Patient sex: M
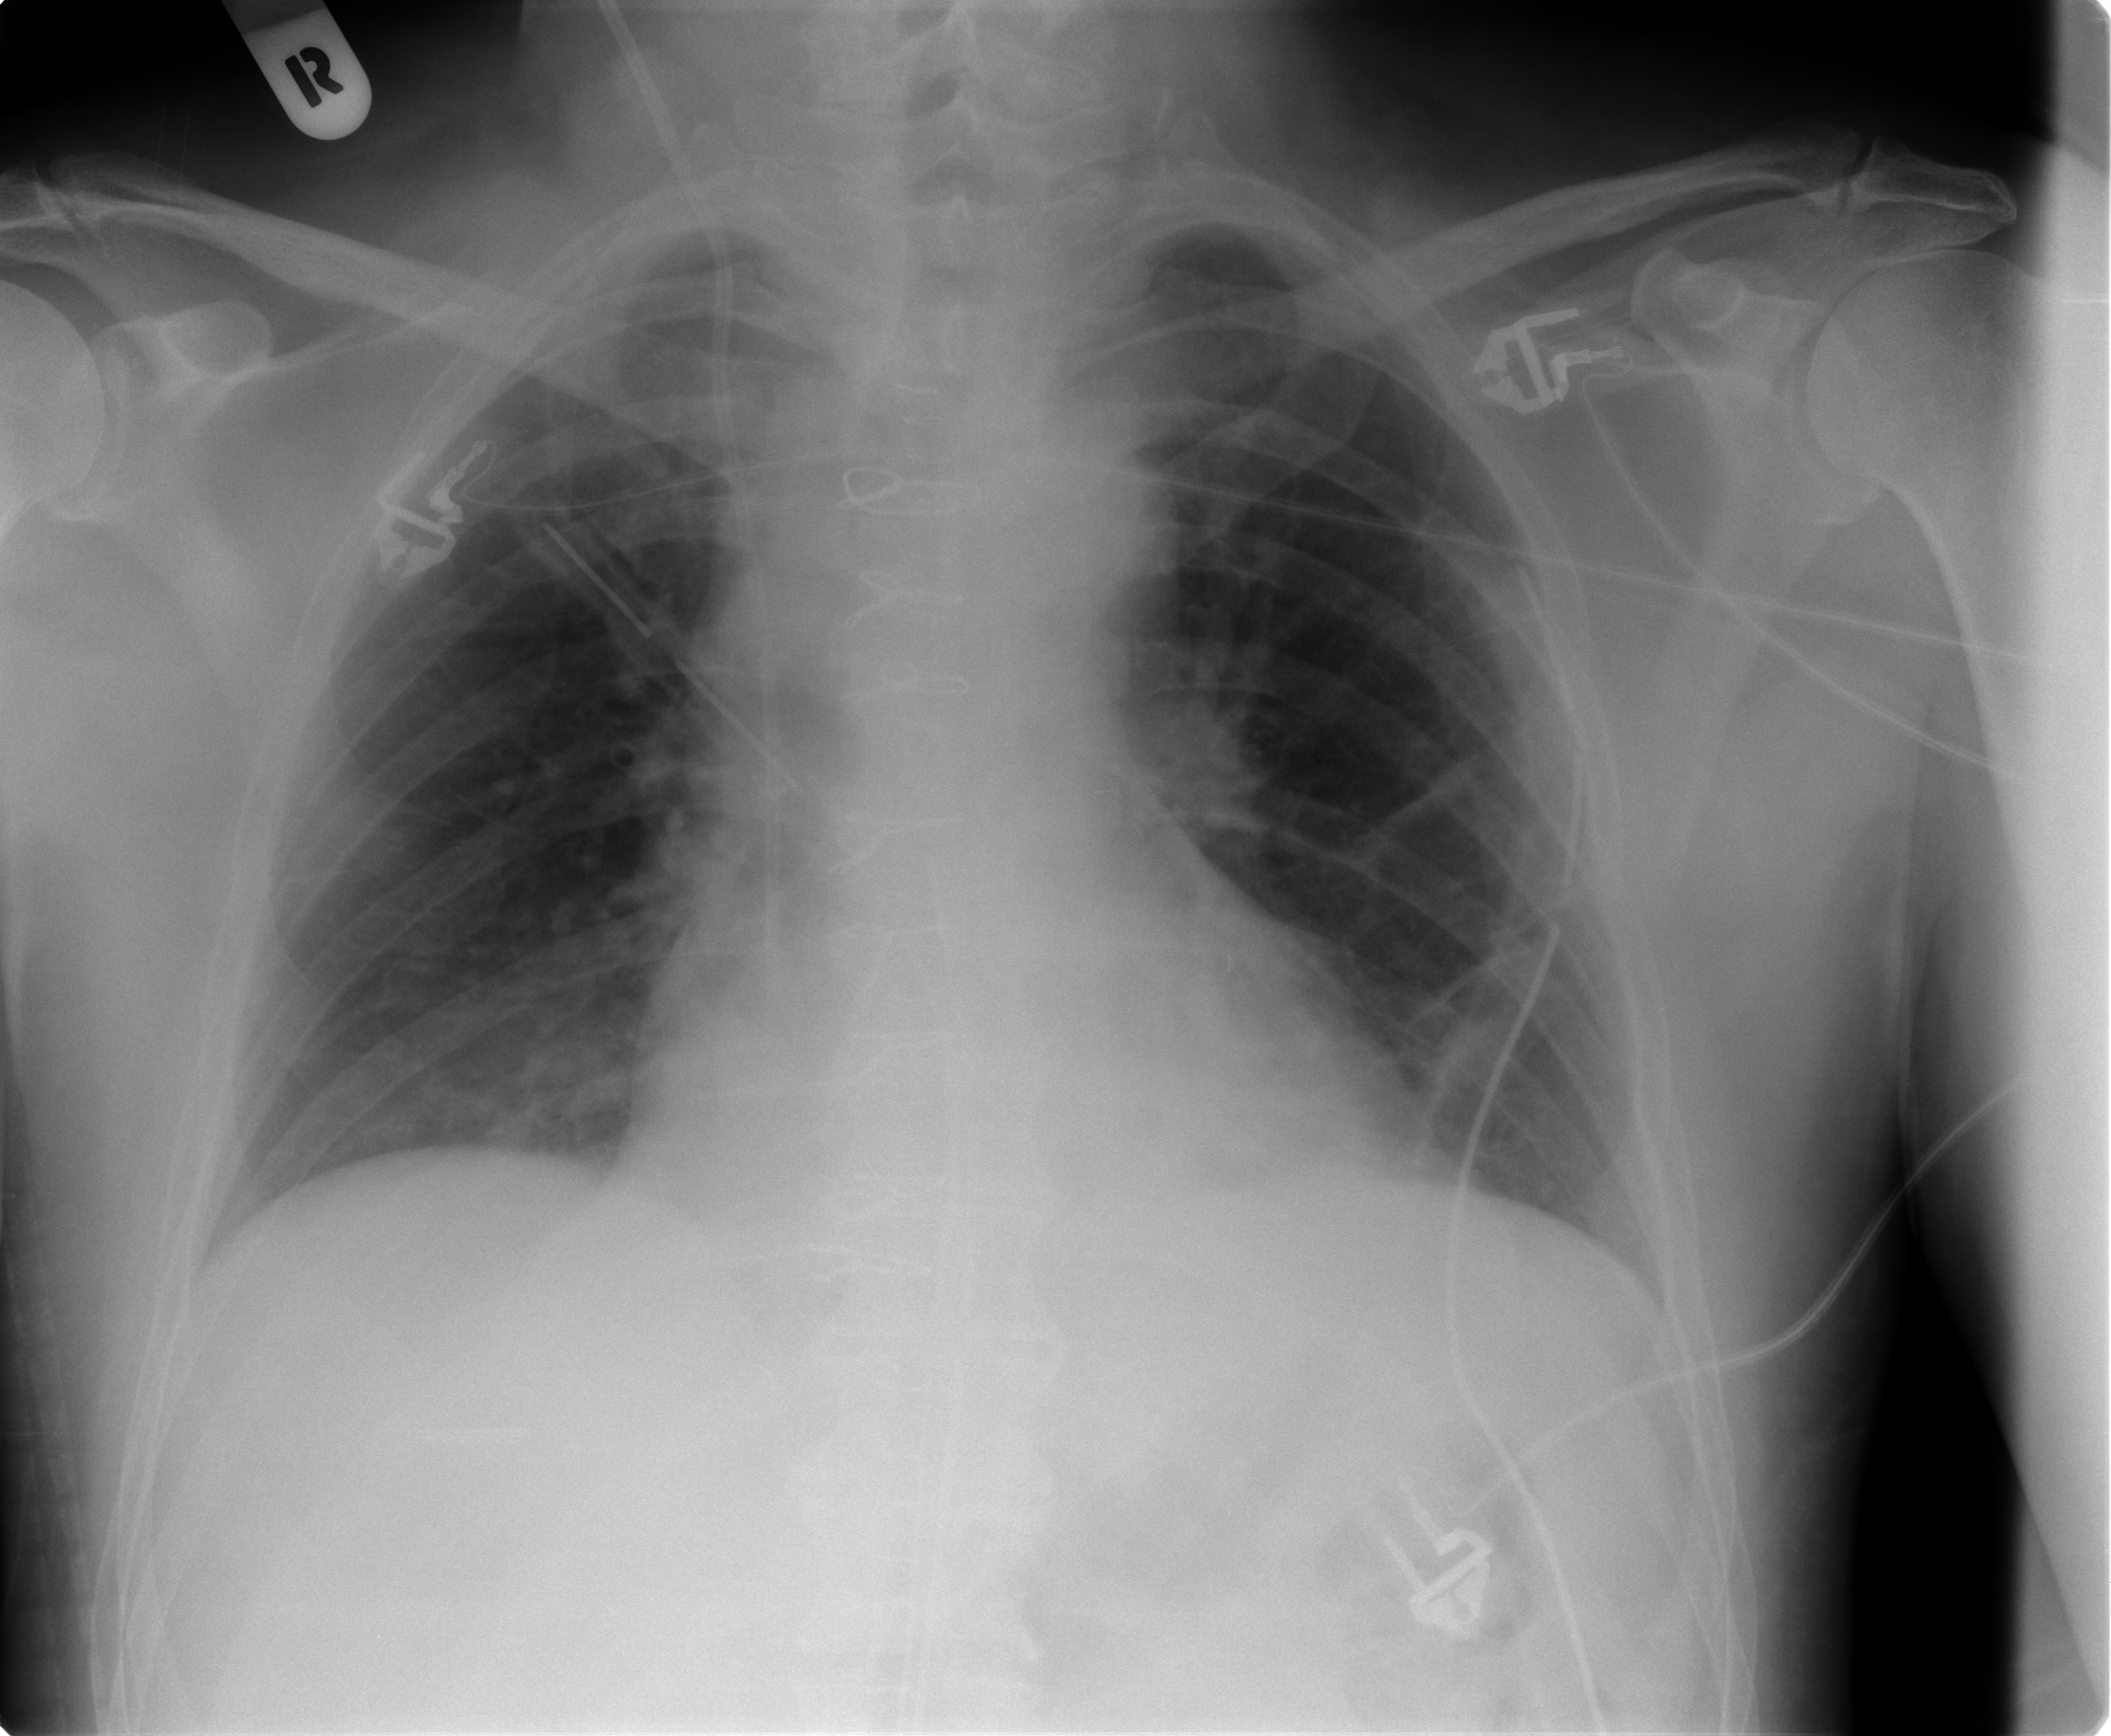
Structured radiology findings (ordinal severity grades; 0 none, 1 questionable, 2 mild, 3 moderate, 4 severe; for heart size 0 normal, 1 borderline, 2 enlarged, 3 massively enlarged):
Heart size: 0
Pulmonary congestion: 1
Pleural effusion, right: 0
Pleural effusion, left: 0
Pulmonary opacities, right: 0
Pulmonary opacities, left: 0
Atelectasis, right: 1
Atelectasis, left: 0